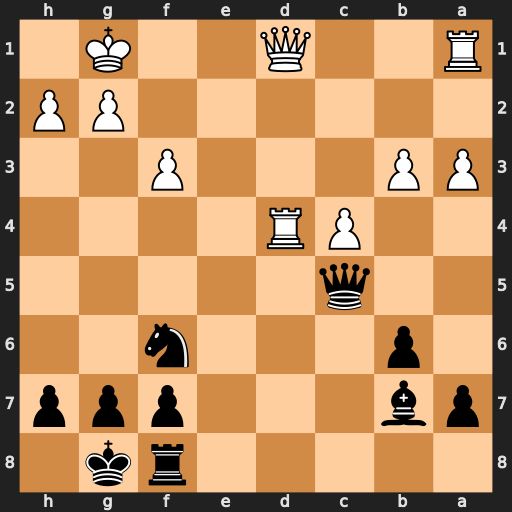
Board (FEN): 5rk1/pb3ppp/1p3n2/2q5/2PR4/PP3P2/6PP/R2Q2K1
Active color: b
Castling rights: -
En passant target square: -
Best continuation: Rd8 b4 Qxd4+ Qxd4 Rxd4